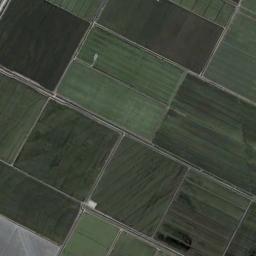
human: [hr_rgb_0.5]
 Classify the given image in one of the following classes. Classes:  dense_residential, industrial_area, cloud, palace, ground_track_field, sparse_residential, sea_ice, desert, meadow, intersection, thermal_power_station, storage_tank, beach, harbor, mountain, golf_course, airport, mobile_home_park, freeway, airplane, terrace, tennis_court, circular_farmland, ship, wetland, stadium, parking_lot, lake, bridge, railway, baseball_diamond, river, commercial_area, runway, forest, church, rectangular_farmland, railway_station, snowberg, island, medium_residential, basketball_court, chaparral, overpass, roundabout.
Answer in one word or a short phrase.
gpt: rectangular_farmland